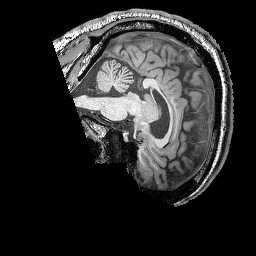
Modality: T1w
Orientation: sagittal
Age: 42
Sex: male
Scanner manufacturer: siemens
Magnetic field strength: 3 T
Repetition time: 2.25 s
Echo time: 0.00411 s